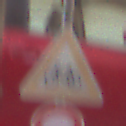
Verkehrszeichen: RadverkehrRechts
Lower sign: Ueberholverbot
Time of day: MorningAfternoon
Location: Outdoor (Urban)
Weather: Clear
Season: NotSpecified
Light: Natural